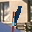
Label: 1